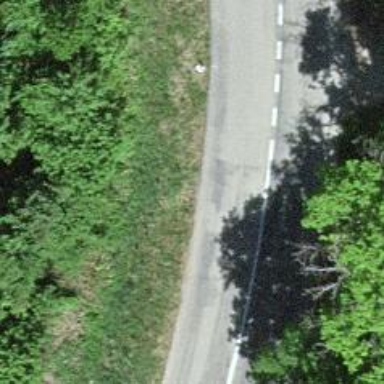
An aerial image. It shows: Asphalt road classified as primary highway.